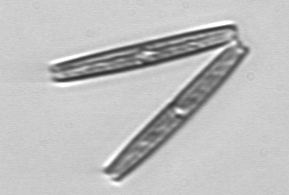
Label: Thalassionema